Brain MRI, t2w sequence, axial 2D slice.
Patient: age 34, sex F, weight 95 kg, height 1.95 m
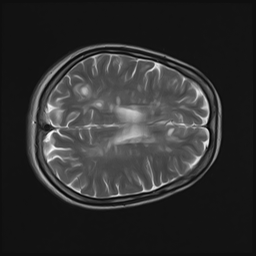